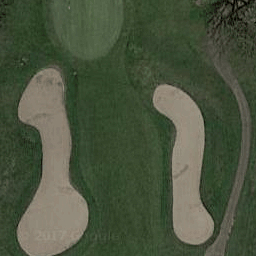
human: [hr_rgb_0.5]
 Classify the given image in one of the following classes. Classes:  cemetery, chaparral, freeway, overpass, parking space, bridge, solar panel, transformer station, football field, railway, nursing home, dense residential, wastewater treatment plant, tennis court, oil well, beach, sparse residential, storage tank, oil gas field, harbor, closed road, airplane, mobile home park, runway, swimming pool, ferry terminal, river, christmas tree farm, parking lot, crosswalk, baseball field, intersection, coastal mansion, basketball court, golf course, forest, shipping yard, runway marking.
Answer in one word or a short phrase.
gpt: golf course